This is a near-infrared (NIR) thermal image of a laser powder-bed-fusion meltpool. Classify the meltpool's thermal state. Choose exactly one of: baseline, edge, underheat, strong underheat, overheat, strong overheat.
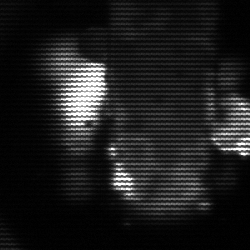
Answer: strong underheat